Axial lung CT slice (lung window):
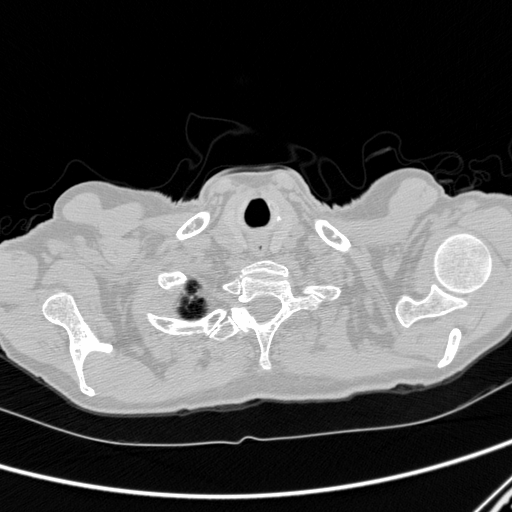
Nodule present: no